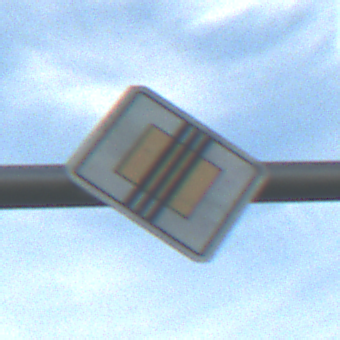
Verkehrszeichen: EndeVorfahrtsstrasse
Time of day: SunriseSunset
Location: Outdoor (Nature)
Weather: PartlyCloudy
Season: NotSpecified
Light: Natural